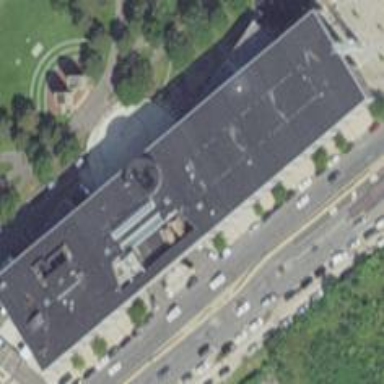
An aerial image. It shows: Police building.